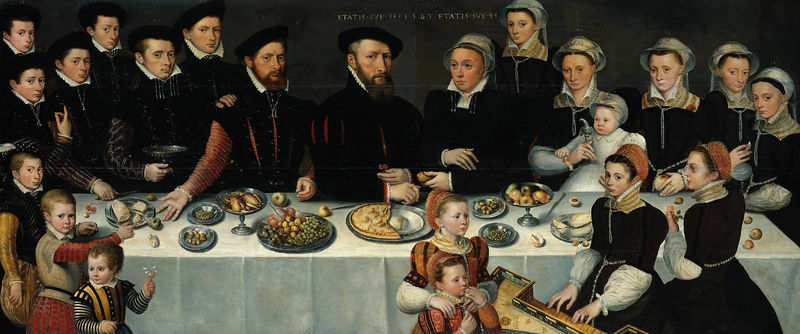
Titel: Pierre de Moucheron (1508-1567), Kaufmann von Middelburg und Antwerpen, und seine Familie
Künstler: Antwerpener Schule
Standort: Amsterdam
Institution: Rijksmuseum
Schlagwörter: gathering, hat, men, people, white, women, black, collar, dark, dress, formal, girls, group, group portrait, painting, portrait, table, woman, dining, apple, food, fruit, girl, boy, cap, glasses, glass, children, feast, music, family, renaissance, cloth, baby, dutch, eat, eating, holland, cups, rich, gesture, standing, scary, text, adults, family portrait, meal, wealthy, banquet, dinner, bread, supper, apples, caps, lame, knives, kinder, essen, tafel, pilgrim, lunch, drinks, dishes, gay, meat, pie, obst, tracht, niederlande, plates, harpsichord, flämisch, cembalo, dood, flemmish, van heick, harmonium